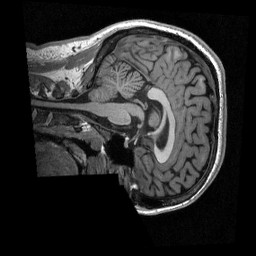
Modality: T1w
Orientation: sagittal
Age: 28
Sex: male
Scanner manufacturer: siemens
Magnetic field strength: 3 T
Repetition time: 2.3 s
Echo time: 0.00298 s